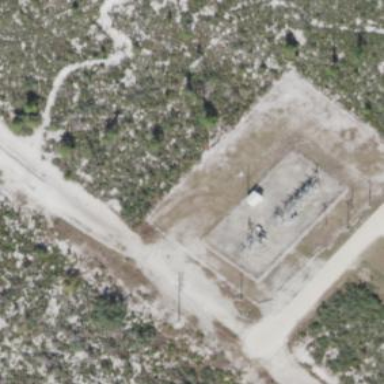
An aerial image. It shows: Distribution power substation secured by fence.